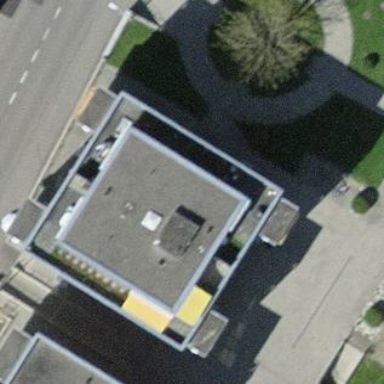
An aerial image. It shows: Restaurant building.